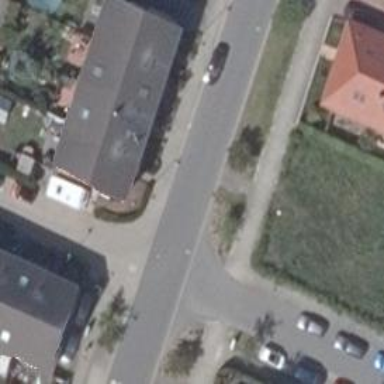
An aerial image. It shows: Residential road with asphalt surface and separate sidewalk.